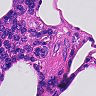
Metastatic tissue present: no